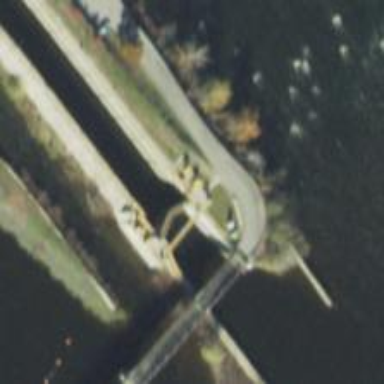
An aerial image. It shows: Lock gate on waterway.